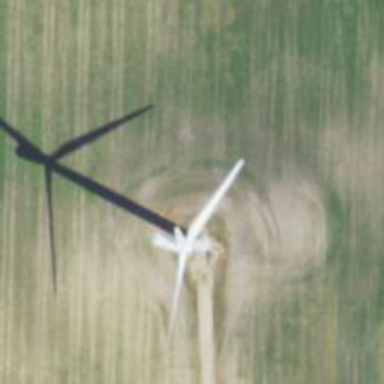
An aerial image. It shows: Wind turbine generator that utilizes wind as its source for generating electricity. It is of the horizontal axis type.